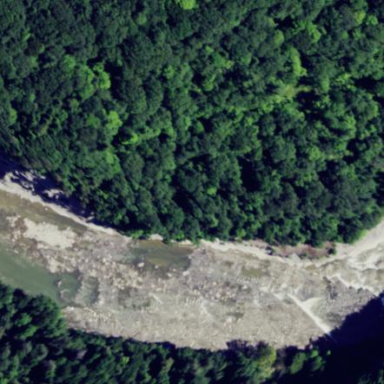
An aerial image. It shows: River flowing through natural landscape.